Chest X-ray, AP view. Patient: 53 years old, sex F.
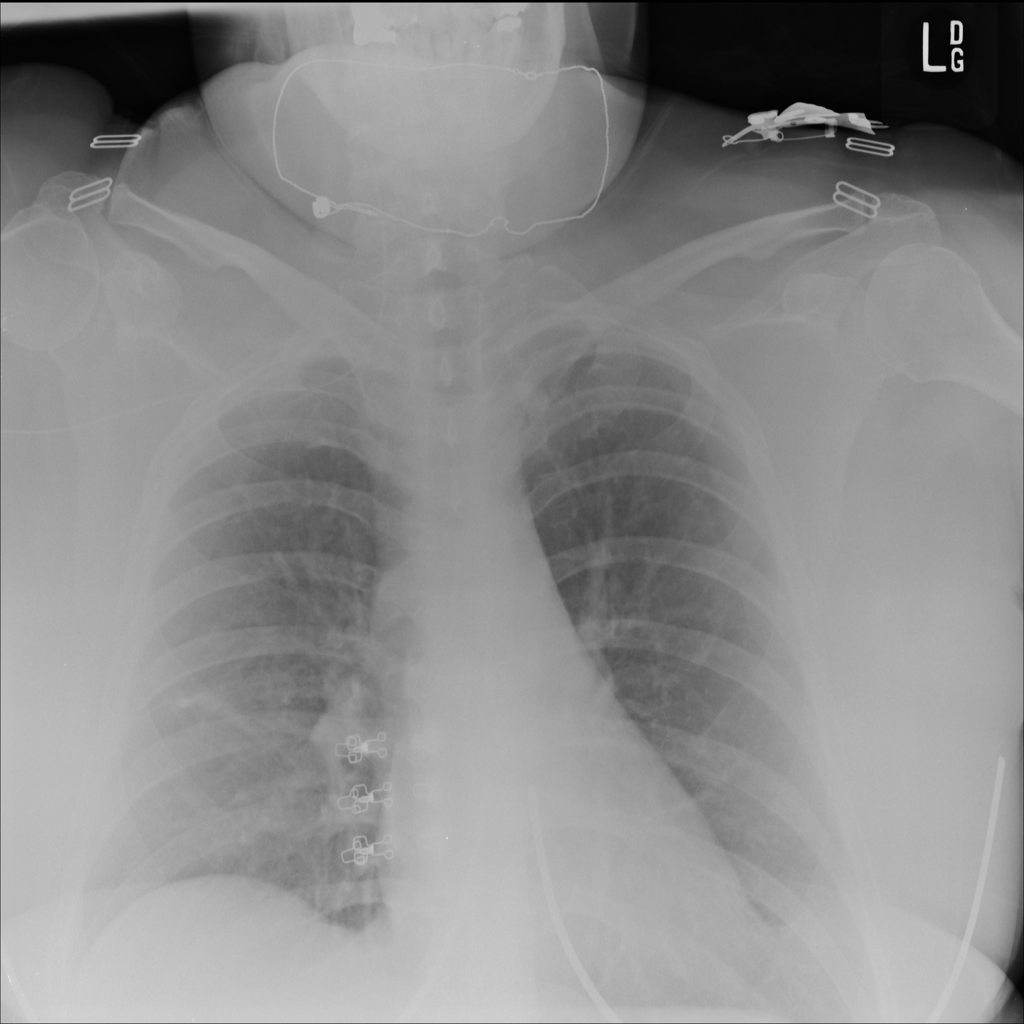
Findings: No Finding